Chest X-ray. View position: PA
Patient age: 46
Patient sex: F
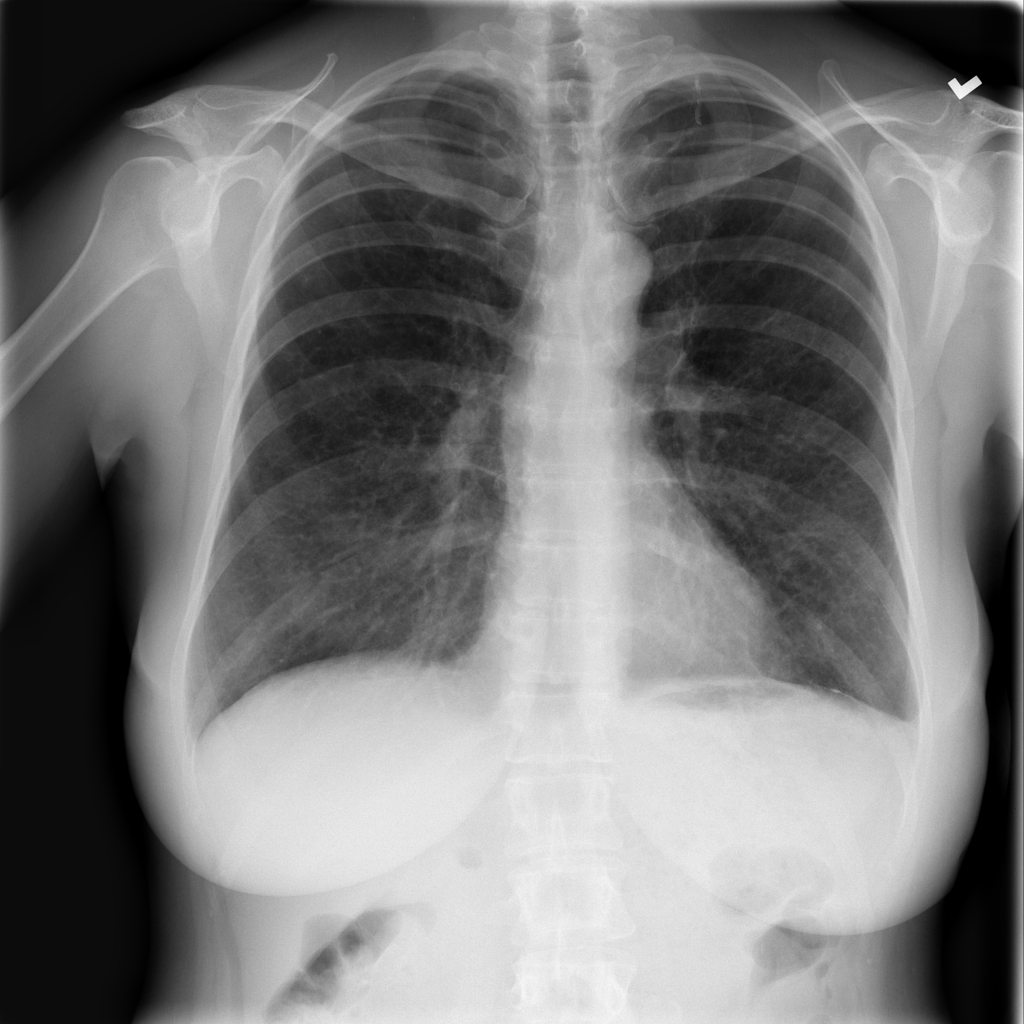
Finding: Pneumothorax